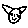
Label: cat